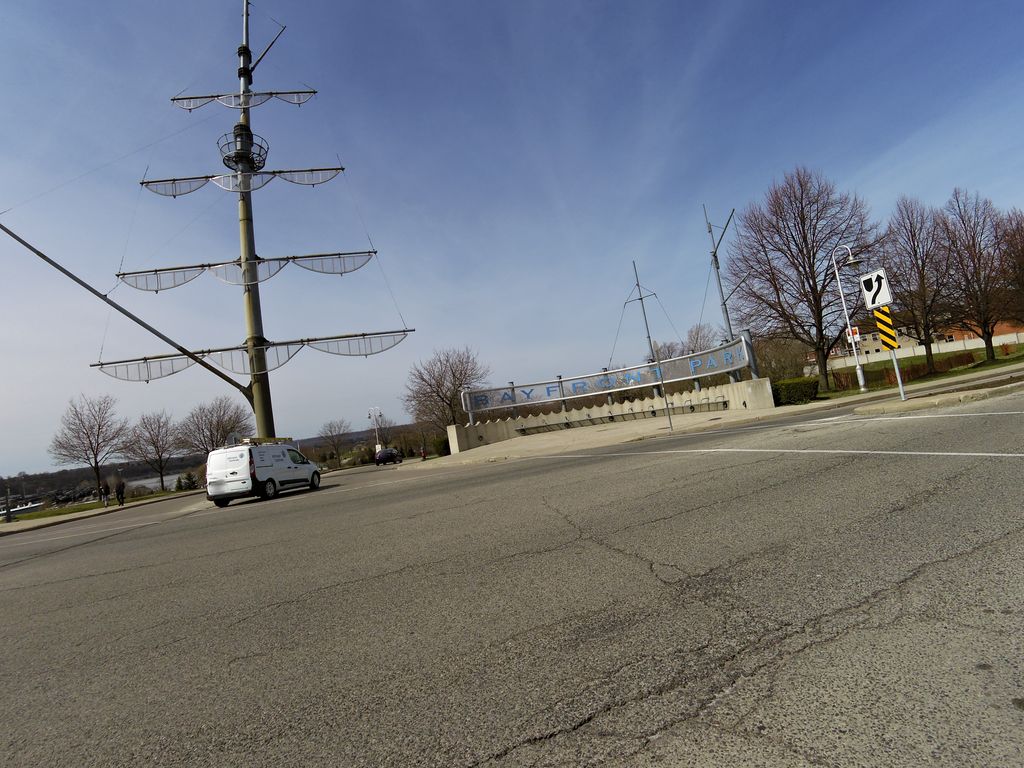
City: hamilton